Current action and preconditions to check: path_clear

Your task: For each precondition in the list above, predict whether it will hold at this action.

Consider the current scene as observed from the mobile robot's camera, and analyze the predicted future states of all dynamic agents (e.g., people, animals, vehicles, or any moving entities) within the NEXT SECOND.

IMPORTANT: Only answer "very likely" if you are absolutely certain—based on strong, clear evidence—that a dynamic agent will violate the precondition in the predicted future state. Do NOT answer "very likely" for unlikely, ambiguous, or low-probability risks.

Ask yourself for each precondition: Is there a high probability, with clear and convincing evidence, that the predicted future states of any dynamic agent will interfere with the predicted future state of the currently executing action within the NEXT SECOND, causing that precondition to fail?

Assess the risk level based on these predictions. Use "likely" or "very likely" if motions create a clear risk of interference.

Use "neutral" or "improbable" if agents are nearby but their predicted paths are clearly diverging or non-conflicting.

Failure Risk Categories: "very improbable", "improbable", "neutral", "likely", "very likely"

Answer Format: Output ONLY the probability_of_failure value from these categories: "very improbable", "improbable", "neutral", "likely", "very likely"

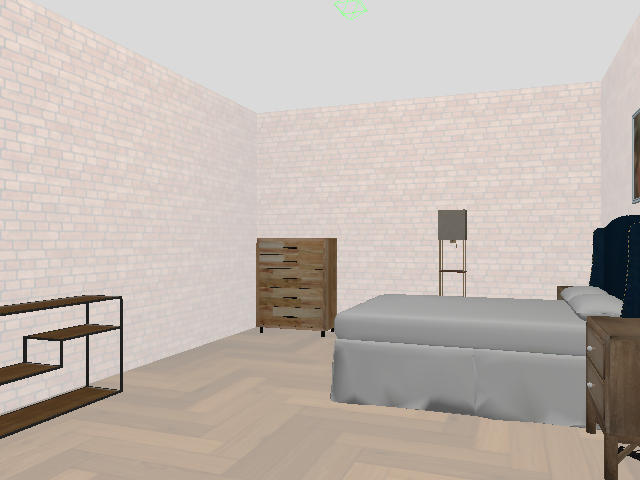

Answer: very improbable